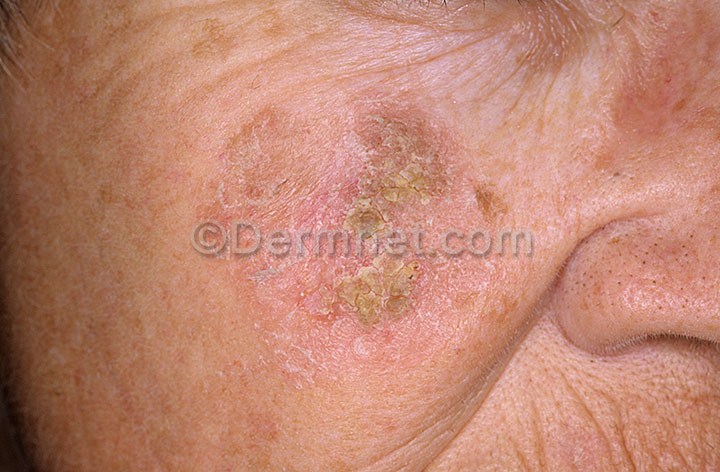
Disease: Actinic Keratosis Basal Cell Carcinoma and other Malignant Lesions